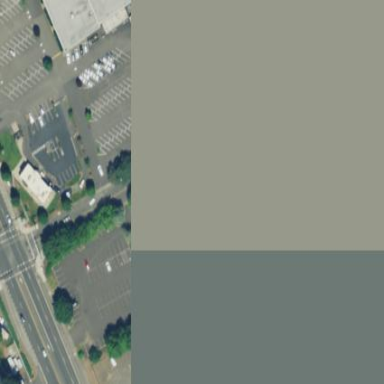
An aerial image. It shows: Building housing car repair shop.